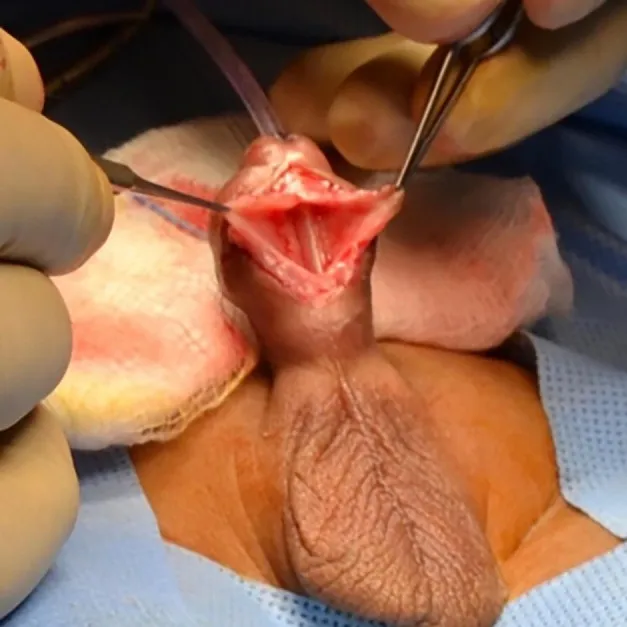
Ventral view of the penis during standard meatoplasty. . The meatus was opened wider and stitches were taken at the margins.
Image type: medical_photograph (other_medical_photograph)